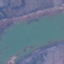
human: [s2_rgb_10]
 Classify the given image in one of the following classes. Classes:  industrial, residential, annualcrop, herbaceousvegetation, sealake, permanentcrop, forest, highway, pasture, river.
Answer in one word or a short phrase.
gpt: River